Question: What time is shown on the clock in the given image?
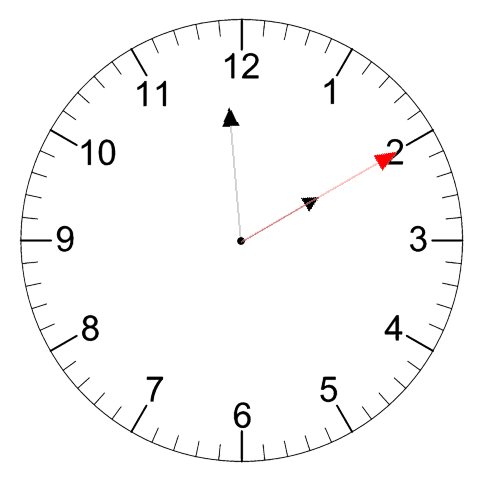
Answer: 01:59:10